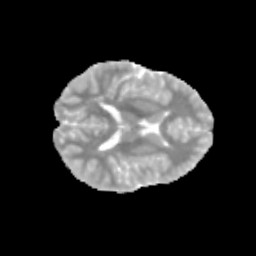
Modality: MD
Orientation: axial
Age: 13
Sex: male
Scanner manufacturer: siemens
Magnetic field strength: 3 T
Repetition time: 3.8 s
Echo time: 0.07 s